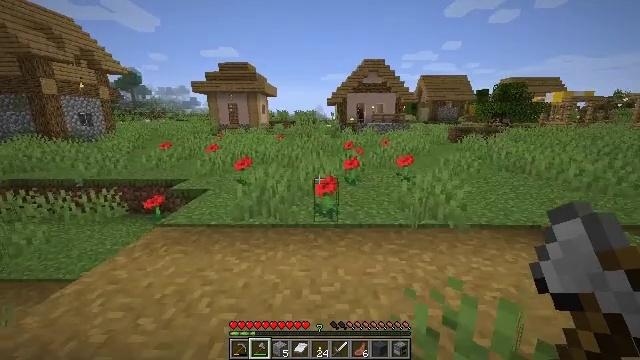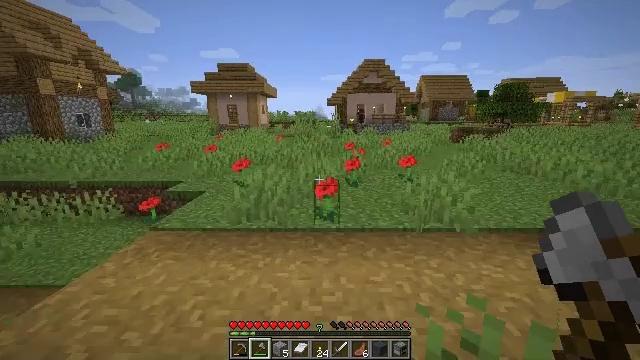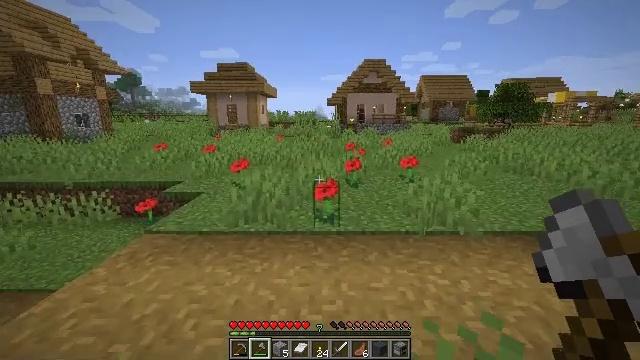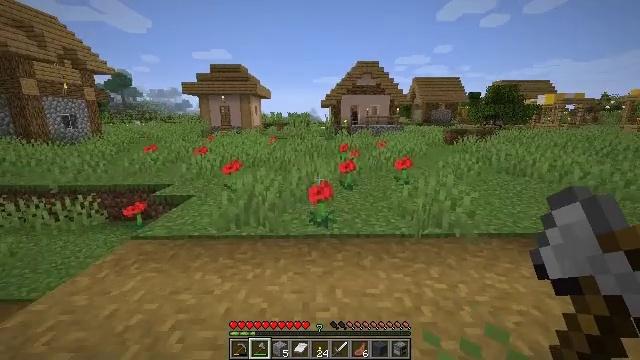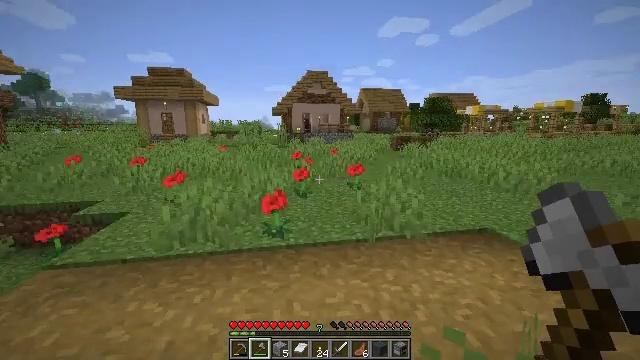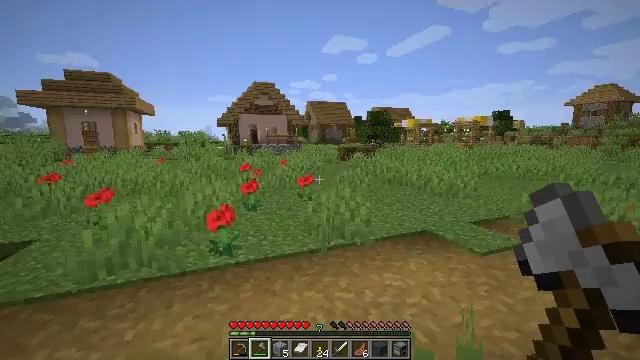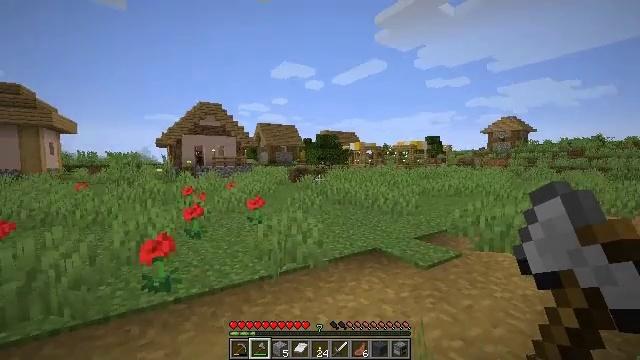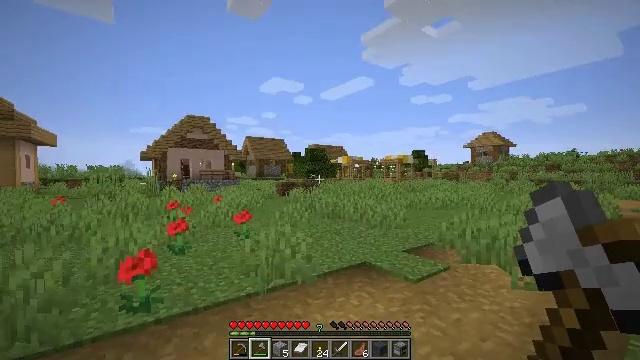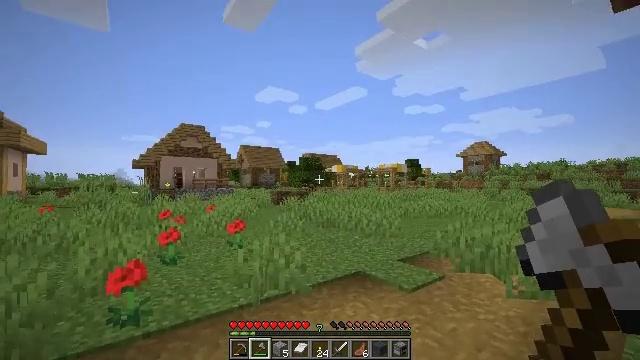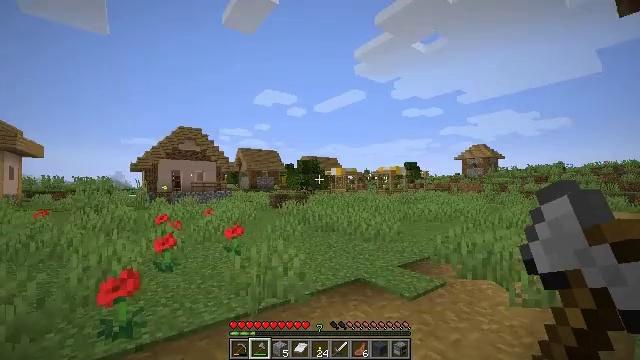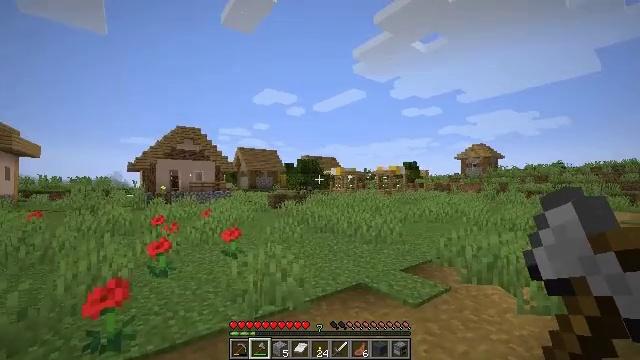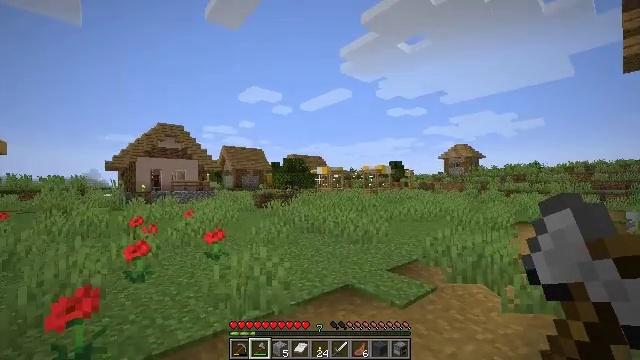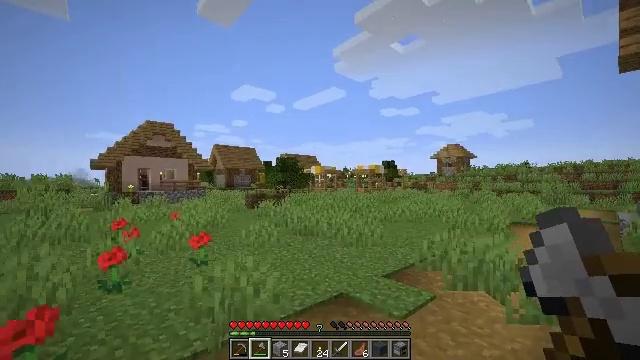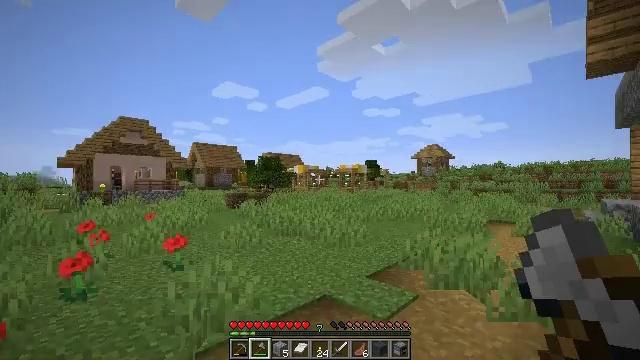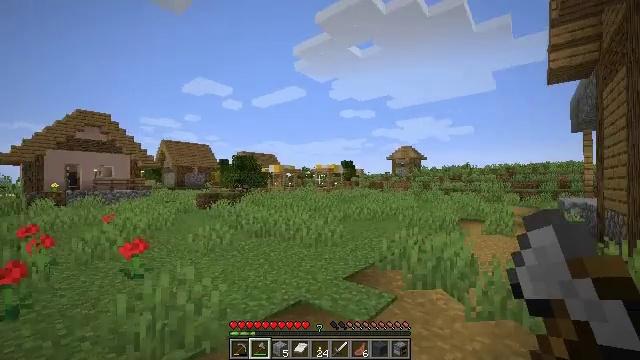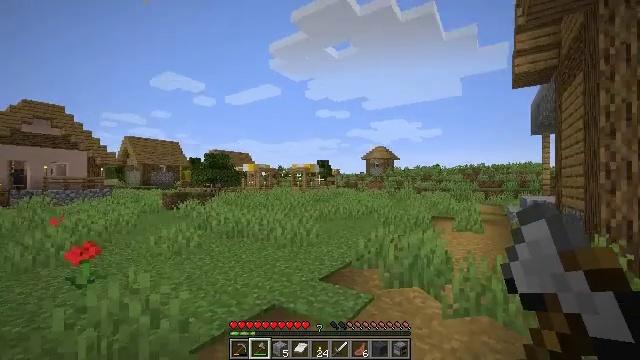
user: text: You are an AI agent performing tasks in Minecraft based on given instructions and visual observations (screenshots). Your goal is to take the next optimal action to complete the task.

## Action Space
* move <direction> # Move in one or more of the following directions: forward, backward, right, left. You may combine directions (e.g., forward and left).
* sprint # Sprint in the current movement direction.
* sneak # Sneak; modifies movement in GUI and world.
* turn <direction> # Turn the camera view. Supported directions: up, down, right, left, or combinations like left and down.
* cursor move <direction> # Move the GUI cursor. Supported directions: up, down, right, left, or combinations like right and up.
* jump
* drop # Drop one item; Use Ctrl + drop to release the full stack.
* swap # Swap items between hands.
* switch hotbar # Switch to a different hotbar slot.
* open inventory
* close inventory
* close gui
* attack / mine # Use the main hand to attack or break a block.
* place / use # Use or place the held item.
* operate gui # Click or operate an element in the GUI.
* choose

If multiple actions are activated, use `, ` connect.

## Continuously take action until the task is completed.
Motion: motion action
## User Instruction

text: Attack the clay block to obtain it.
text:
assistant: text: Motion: move forward
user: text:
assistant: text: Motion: no_op
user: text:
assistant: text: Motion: turn right
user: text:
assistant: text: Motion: turn right and up
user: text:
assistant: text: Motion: turn right and up
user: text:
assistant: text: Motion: turn right and up
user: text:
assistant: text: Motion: turn right and up
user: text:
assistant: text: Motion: turn right and up
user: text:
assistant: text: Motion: move forward
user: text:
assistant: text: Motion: move forward
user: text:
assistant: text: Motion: move forward, turn right
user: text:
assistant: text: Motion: move forward, turn right
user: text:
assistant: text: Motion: move forward, turn right
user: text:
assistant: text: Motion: move forward, turn right
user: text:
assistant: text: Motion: move forward, turn right
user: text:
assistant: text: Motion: move forward, turn right
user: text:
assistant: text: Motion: move forward, turn right
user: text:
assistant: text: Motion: move forward, turn right
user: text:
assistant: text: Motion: move forward
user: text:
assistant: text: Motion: move forward
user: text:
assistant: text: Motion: move forward
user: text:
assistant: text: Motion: move forward
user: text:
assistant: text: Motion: move forward
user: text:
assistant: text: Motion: move forward
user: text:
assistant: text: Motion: move forward, turn right and down
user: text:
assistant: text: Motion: move forward, turn right
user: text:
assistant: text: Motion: move forward, turn right and up
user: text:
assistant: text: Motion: move forward, turn right
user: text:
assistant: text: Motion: move forward
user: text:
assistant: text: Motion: move forward